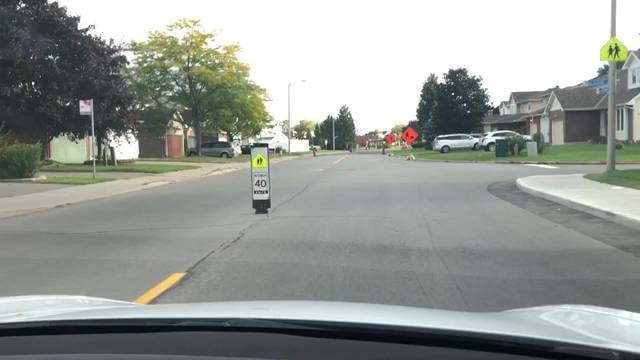
Region: Canada
Coordinates: 45.467, -75.476